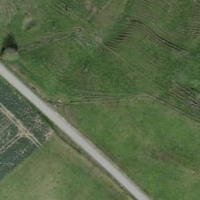
EUNIS habitat code: 25
Species observed at this site:
Conocephalus fuscus